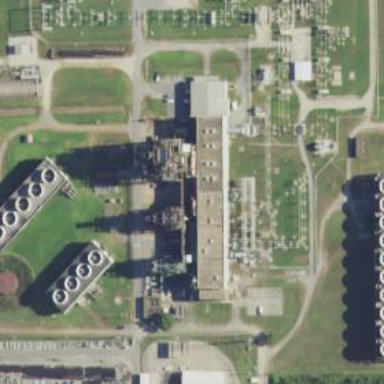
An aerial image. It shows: Steam turbine gas generator.